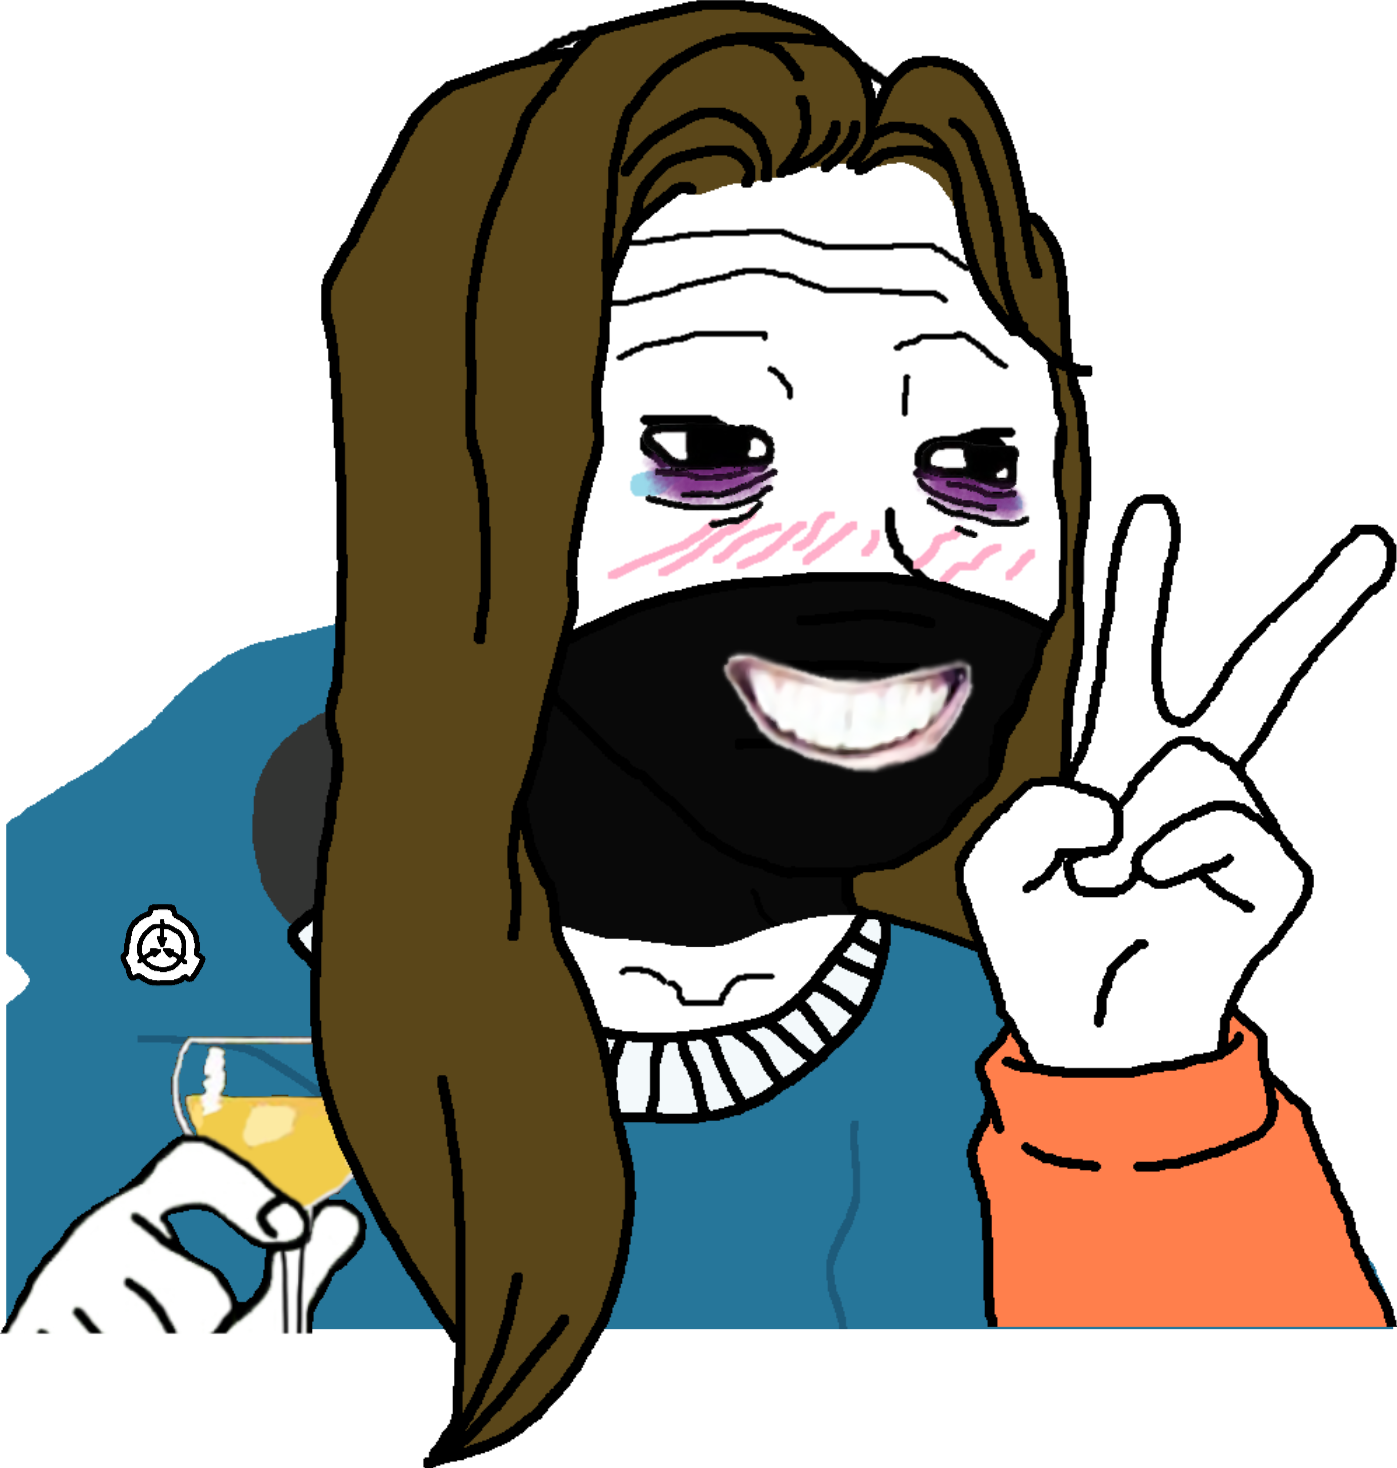
Label: 5_Doomer